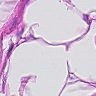
Metastatic tissue present: no